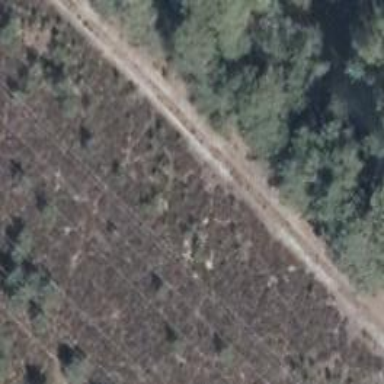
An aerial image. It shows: Track road with grade4 tracktype.